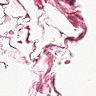
Metastatic tissue present: no